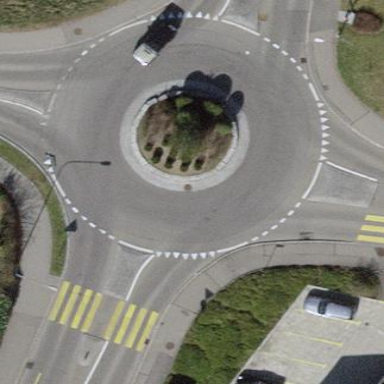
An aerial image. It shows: Tertiary road with asphalt surface leading to roundabout junction.